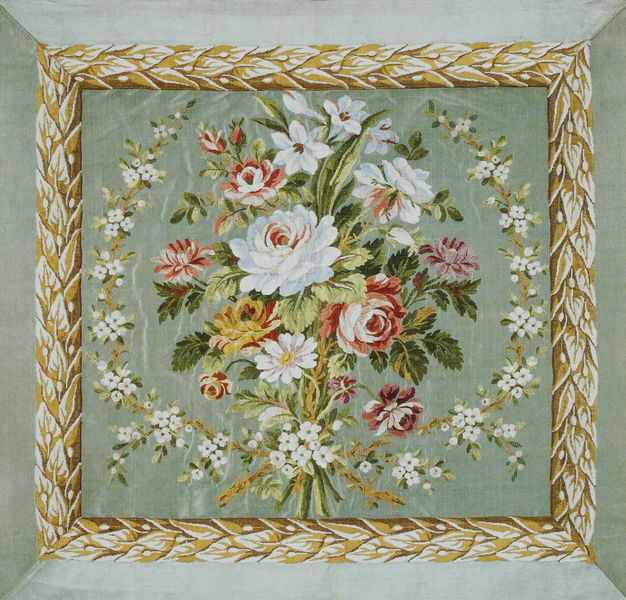
Titel: Hockerbezug
Standort: St. Petersburg
Institution: Schloss Pawlowsk
Schlagwörter: blau, blätter, gemälde, weiß, gelb, grün, ocker, blume, blumen, braun, grau, hell, hintergrund, holz, orange, schwarz, blüte, blüten, rose, rosen, rot, beige, malerei, ornament, rahmen, öl, zweige, bestickt, gold, stickerei, stoff, blatt, girlande, rosa, ranken, sommer, bilderrahmen, violett, klein, blümchen, rand, kissen, bezug, bordüre, tapete, handarbeit, dekor, floral, ornamente, ramen, strauss, farn, marmoriert, pfingstrose, blumenstrauss, bouquet, blütenblätter, stiele, arrangement, wurzel, stengel, stempel, entwurf, kranz, lorbeer, ranke, wandschmuck, zacken, hubi, knospe, knospen, roden, gebunden, rechteckig, tapisserie, blütenkranz, blumenranke, gestickt, blätterkranz, gebinde, gewebe, textil, kunsthandwerk, quadrat, polsterbezug, lorbeerblätter, gezackt, lieblich, margerite, blumenstraus, kirschblüten, gefache, rosenstrauss, sitzbezug, stuhlpolster, bauernmalerei, blattmuster, blumenstruass, blümchengräser, gehrung, lorbeerblätterkranz, lorbeerrahmen, rosenknospe, sommerstrauss, streublümchen, bordüüre